Question: '''
<select class="form-control" id="contract_package">
<?php
while($row = mysqli_fetch_array($result))
{
echo '<option value="'. $row['contract_package'].'">'.$row['contract_package'].'<option>';
}
?>
</select>
'''
The following piece of code gives me a new line two different options.

Please help me to remove this.
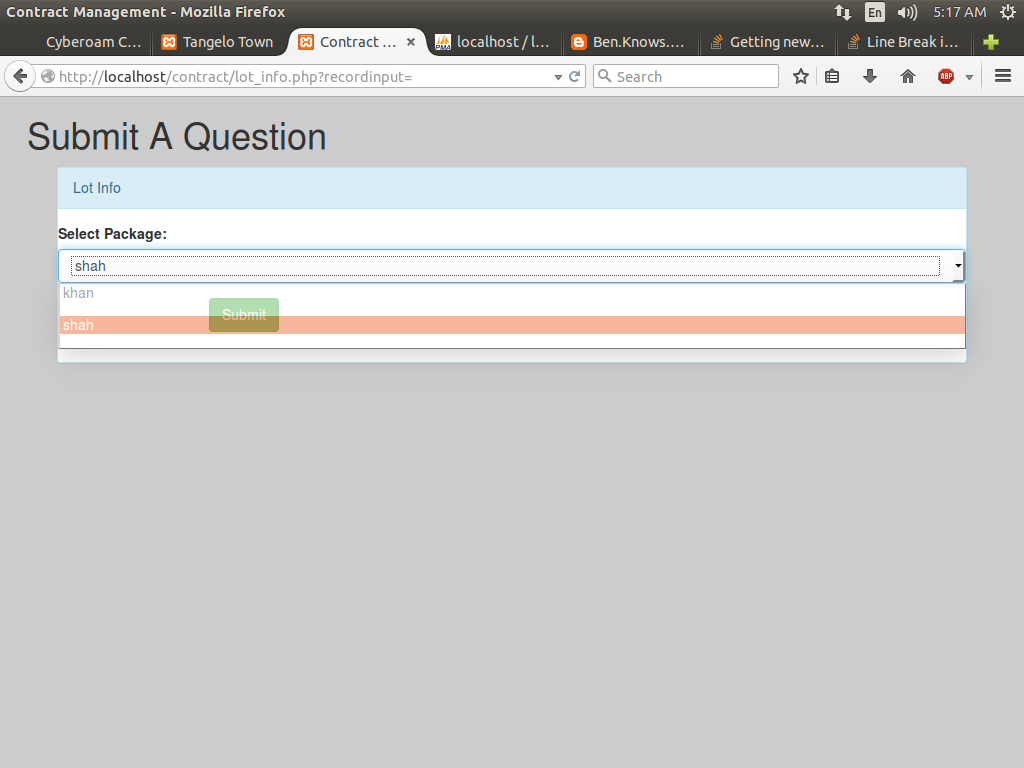
Answer: Change line
'''
echo '<option value="'. $row['contract_package'].'">'.$row['contract_package'].'<option>';
'''
To
'''
echo '<option value="'. $row['contract_package'].'">'.$row['contract_package'].'</option>';
'''
What I did is change second '<option>' to closing '</option>' tag.